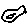
Label: bird